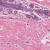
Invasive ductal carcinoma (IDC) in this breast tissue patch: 0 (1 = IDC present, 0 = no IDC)